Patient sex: M
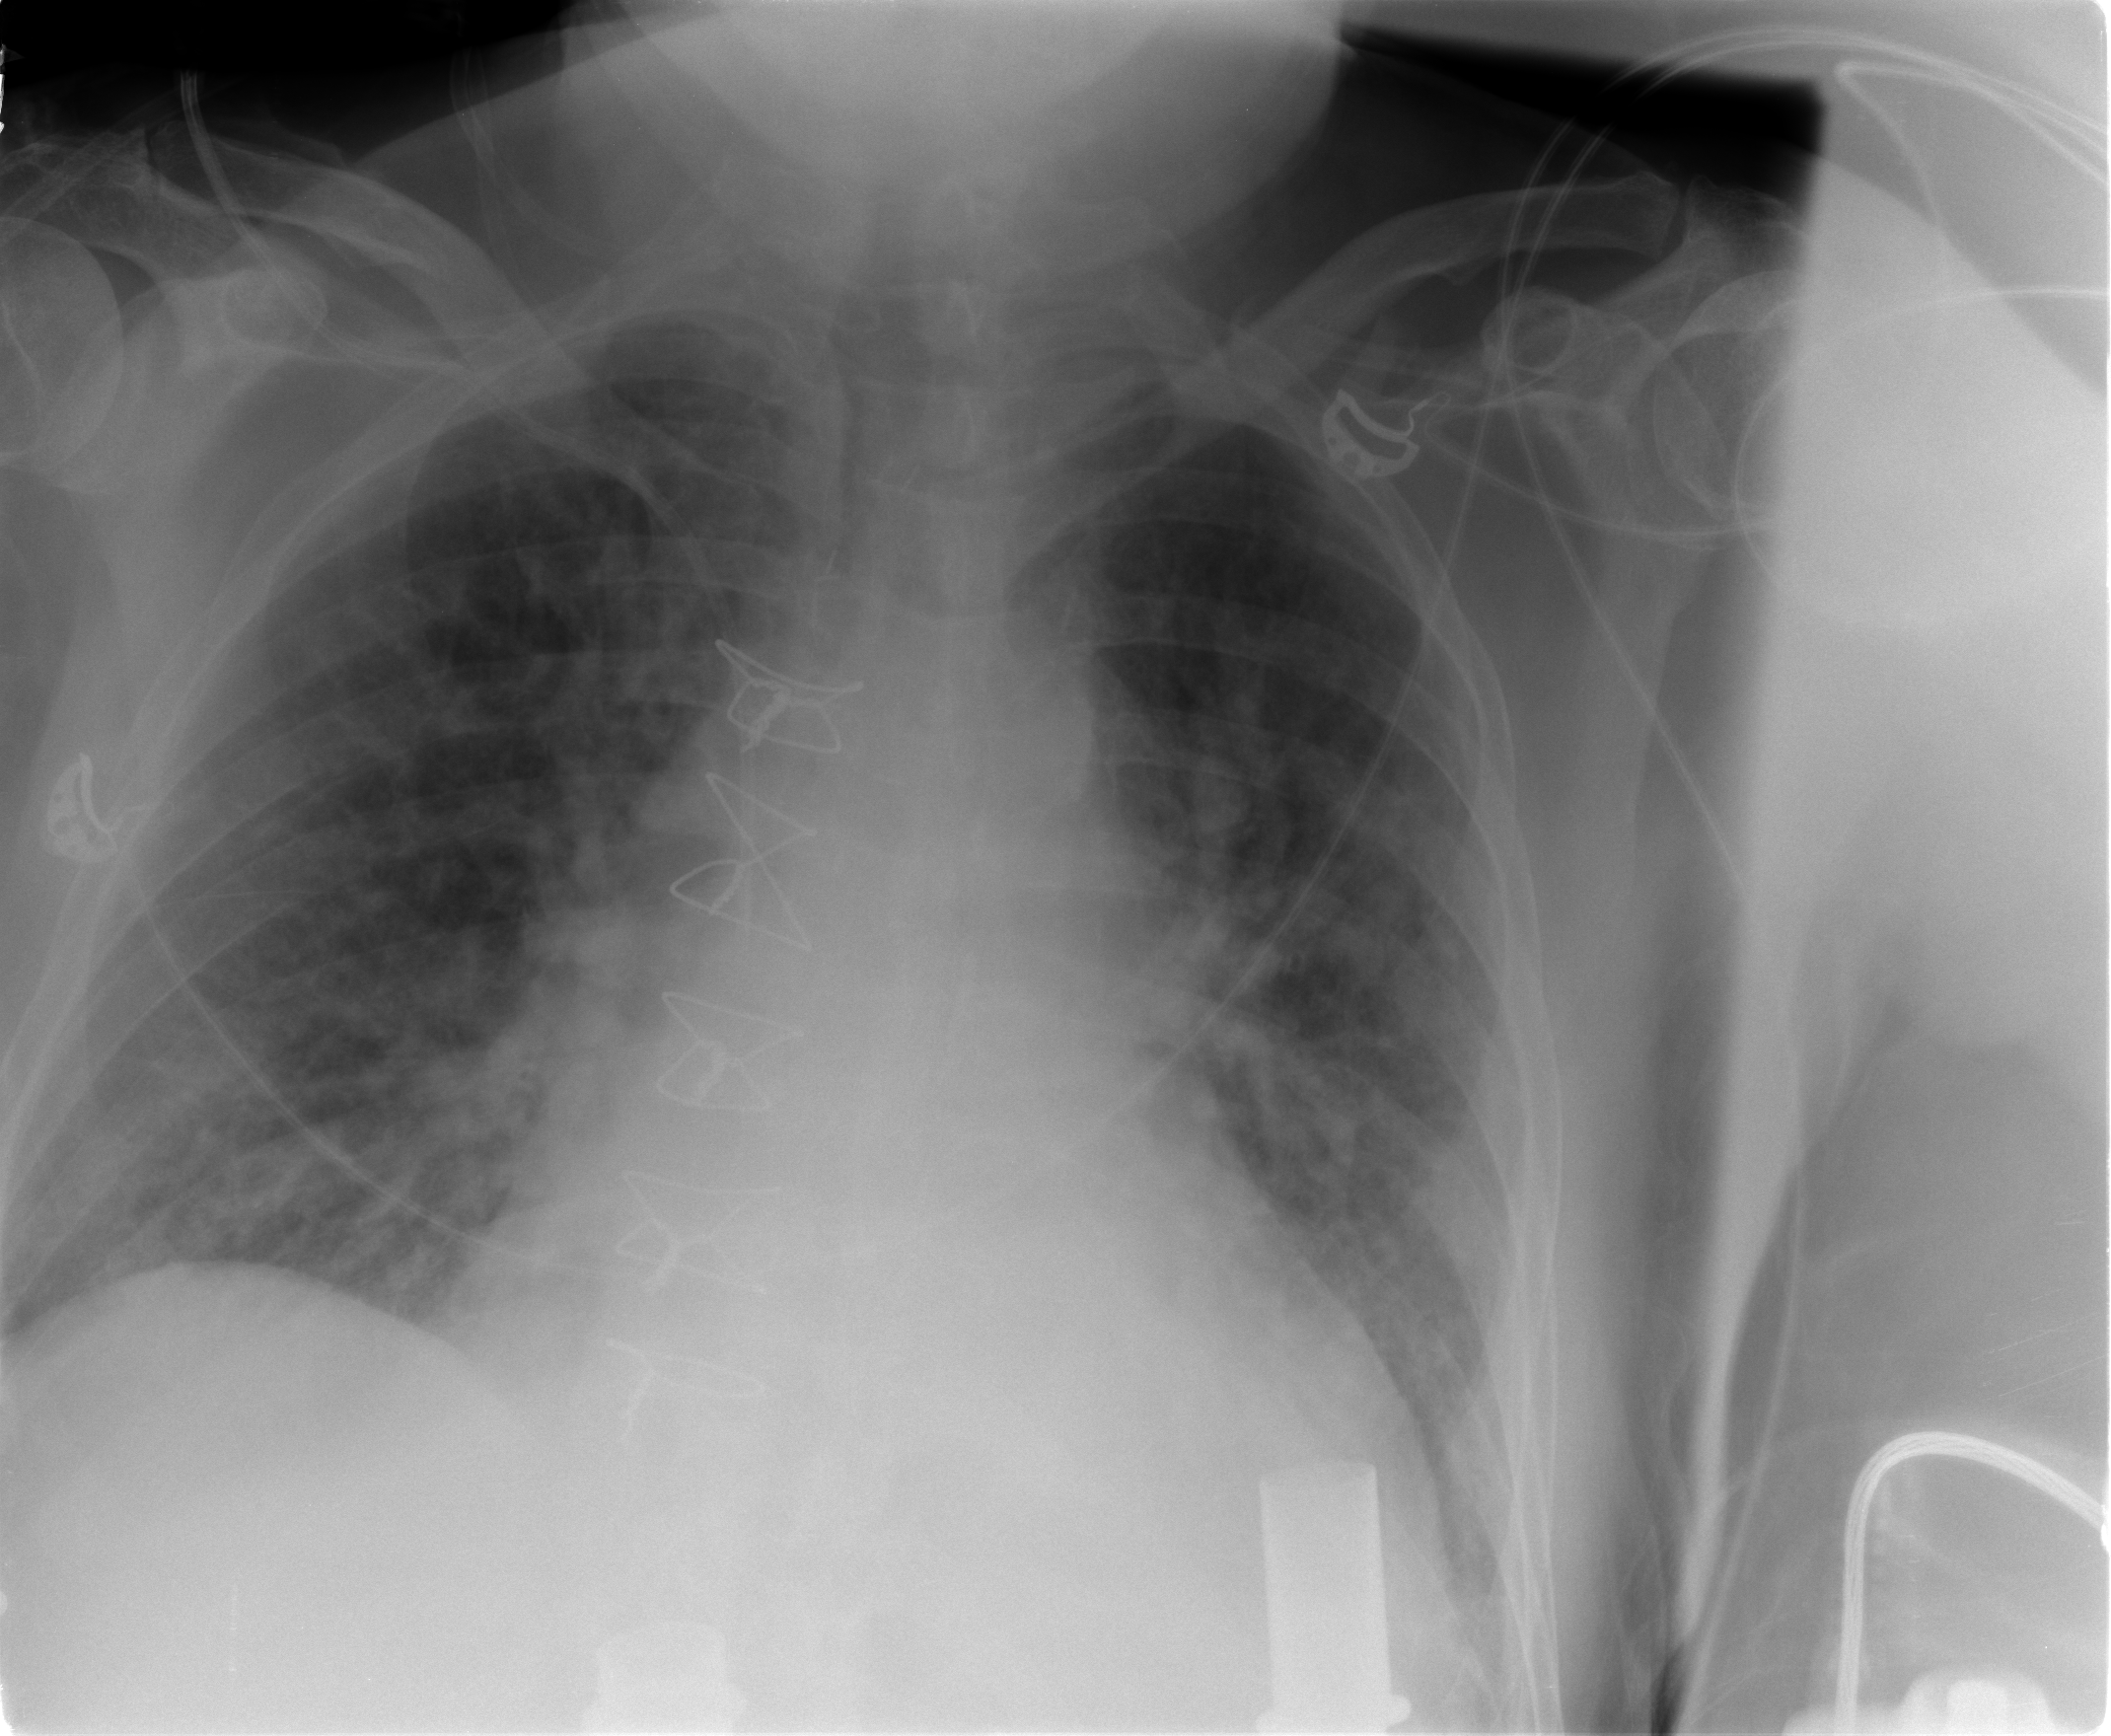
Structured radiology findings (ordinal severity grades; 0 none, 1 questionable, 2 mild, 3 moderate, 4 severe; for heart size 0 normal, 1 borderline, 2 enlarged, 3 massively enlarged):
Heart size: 2
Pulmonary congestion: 3
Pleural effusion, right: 0
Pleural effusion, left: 0
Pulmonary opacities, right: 0
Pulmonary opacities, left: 0
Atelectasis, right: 0
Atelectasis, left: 0